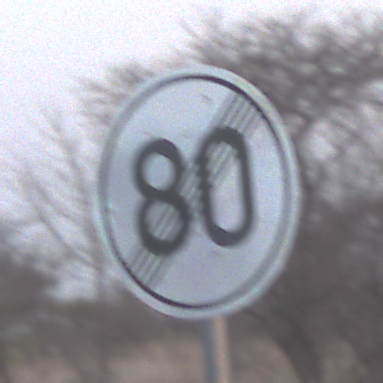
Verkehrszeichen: EndeGeschwindigkeit80
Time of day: SunriseSunset
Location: Outdoor (Nature)
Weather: Clear
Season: NotSpecified
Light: Natural